Question: The following code should 'alert' the exact same as the input:
'''
var string = '<?xml version="1.0" encoding="UTF-8" standalone="yes"?>
<Relationships xmlns="http://schemas.openxmlformats.org/package/2006/relationships"><Relationship Target="media/image3.png" Type="http://schemas.openxmlformats.org/officeDocument/2006/relationships/image" Id="rId8"/></Relationships>';
var xml = new window.DOMParser().parseFromString(string, 'text/xml');
// Manipulate the DOM / do something...
var newString = new XMLSerializer().serializeToString(xml);
alert(newString);
'''
However, under <URL>, it removes the XML declaration:

Here's <URL>.
I've found <URL> that seems to go with this story.
How can I make sure my 'newString' has the same XML declaration it was given to begin with in 'string'?
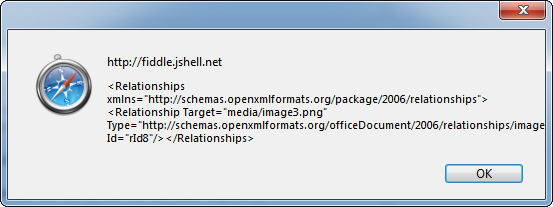
Answer: You can check for the existence of a declaration, and explicitly add one if none is found:
'''
if(newString.indexOf('<?xml') !== 0)
newString = '<?xml version="1.0" encoding="UTF-8" standalone="yes"?>
' + newString;
'''
Here's <URL>.
Alternatively, to use the input string's declaration:
'''
if(newString.indexOf('<?xml') !== 0)
newString = string.substring(0, string.indexOf('
')) + newString;
'''
<URL>.